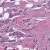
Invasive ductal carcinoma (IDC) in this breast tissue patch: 1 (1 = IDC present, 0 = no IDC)